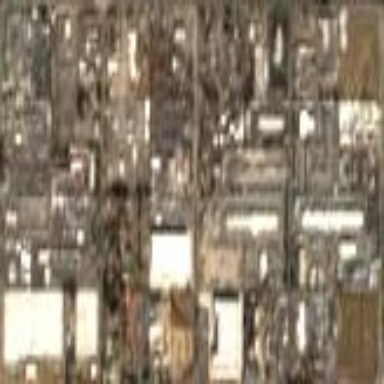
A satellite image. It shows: Industrial area.